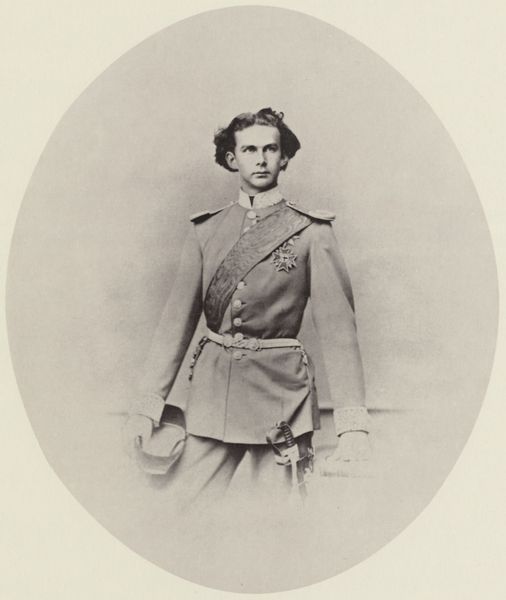
Titel: König Ludwig II. in bayerischer Generalsuniform
Künstler: Joseph Albert
Standort: München
Institution: Geheimes Hausarchiv
Schlagwörter: dunkel, hand, kopf, mann, weiß, frisur, grau, haar, hell, hut, licht, mund, nase, ohr, schwarz, stützen, tisch, blick, gürtel, alt, hose, jacke, jung, kappe, mütze, arm, arme, augen, band, falten, gesicht, kragen, stehen, ärmel, hals, hände, portrait, porträt, gewand, haare, mantel, stehend, en face, kinn, knopf, lippen, locken, ohren, scheitel, oval, rund, schärpe, haltung, krieg, hat, kaiser, king, könig, military, soldier, sword, white, belt, black, bordüre, collar, face, hair, nose, old, steif, picture, knie, knöpfe, kniestück, unscharf, foto, fotografie, photographie, griff, stolz, medaillon, bayern, kreuz, porträts, druck, schwarz-weiss, barrett, militär, schwert, säbel, uniform, faust, soldat, waffe, epauletten, degen, helm, manschetten, offizier, orden, scherpe, schulterklappen, stehkragen, armee, photo, tressen, jüngling, profile, seitenblick, junger mann, student, man, kadette, prinz, ear, head, young, bavaria, german, boy, eyes, helmet, sash, young man, medaille, black and white, grautöne, coat, mouth, army, buttons, cross, jacket, ludwig, schulterklappe, ehrung, ancient, shoulder, könig ludwig ii, beauty, ludwig ii, kini, ludwig ii., war, könig ludwig, vignette, medal, phot, bruderschaft, lichtschatten, photograph, photography, könig ludwig ii., haare gesicht, ludwig der zweite, schulterstücke, sepia, civil war, rapier, officer, knife, cuffs, official, medals, foto vom kini, unifrom, unreif, epaulettes, vintage, whtie, daguerrotype, decorated, kragden, veteran, metals, ture, armuy, martyrd, könig von bayern, ludwog der zweite